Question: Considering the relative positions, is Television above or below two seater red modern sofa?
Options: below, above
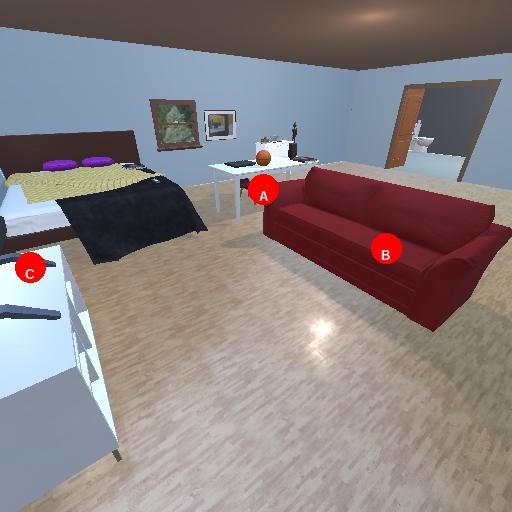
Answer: below